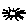
Label: star